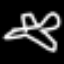
Label: airplane